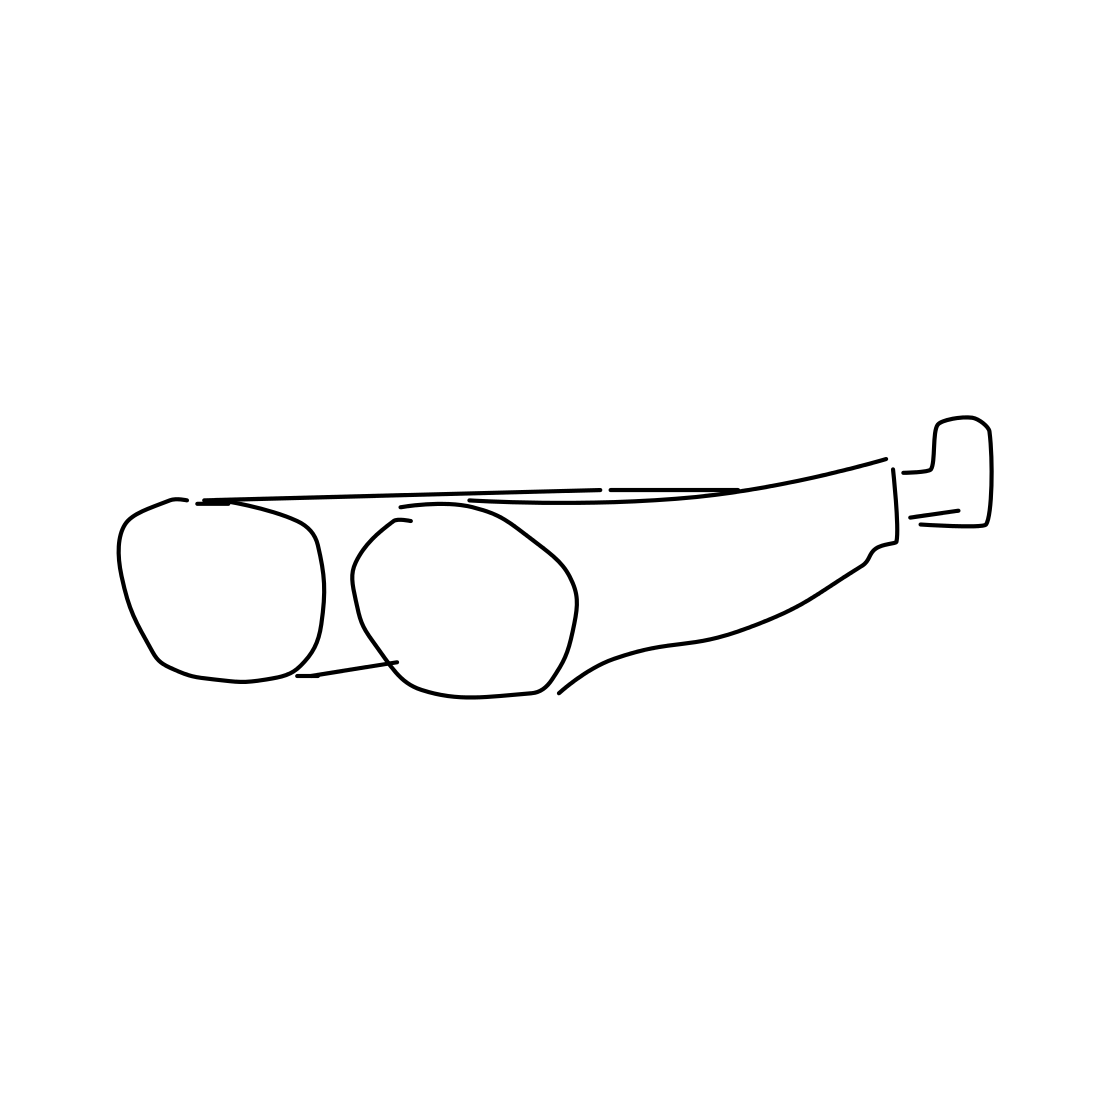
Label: binoculars